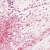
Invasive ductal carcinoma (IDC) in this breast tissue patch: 0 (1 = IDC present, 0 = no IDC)